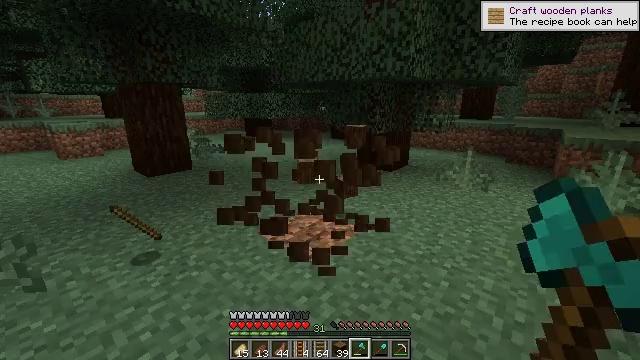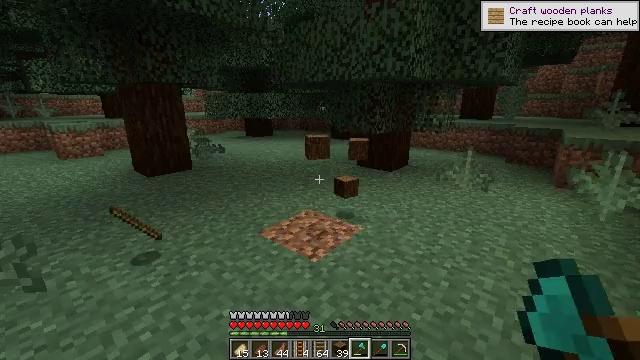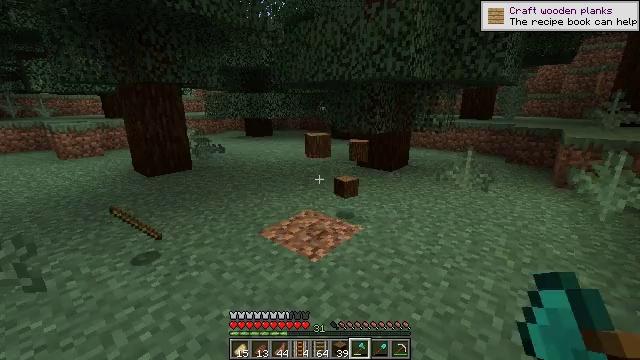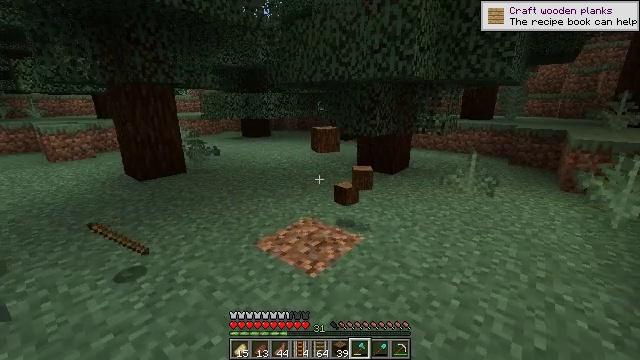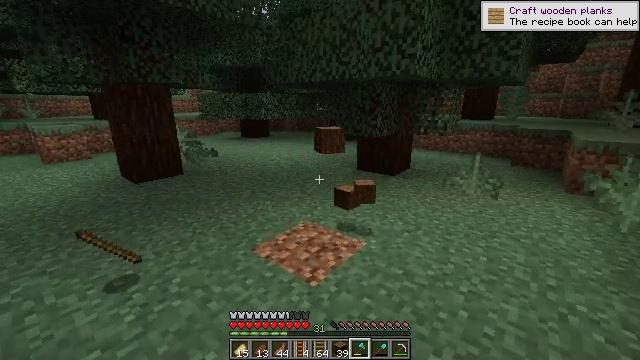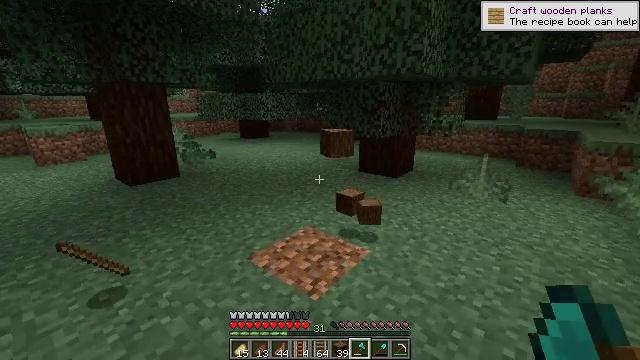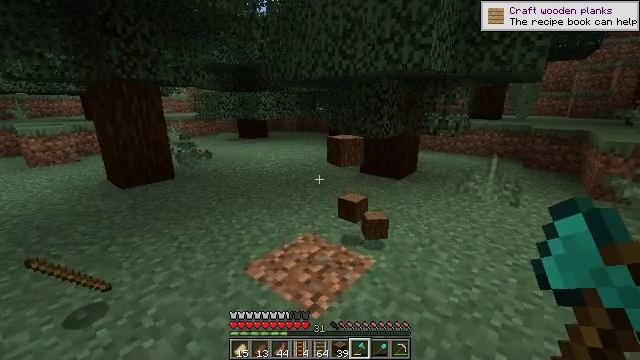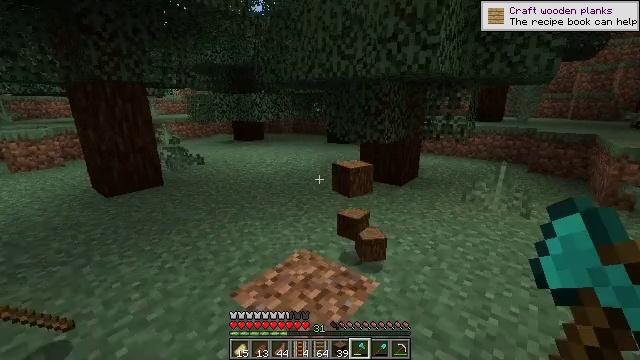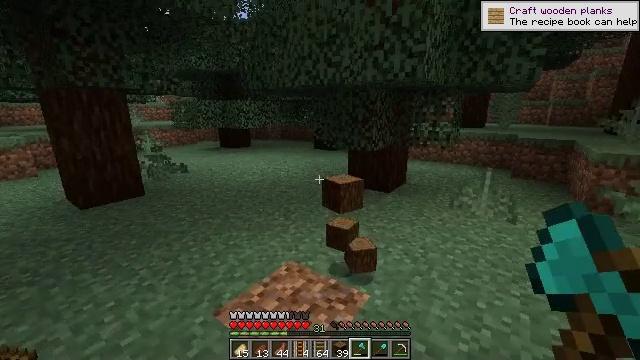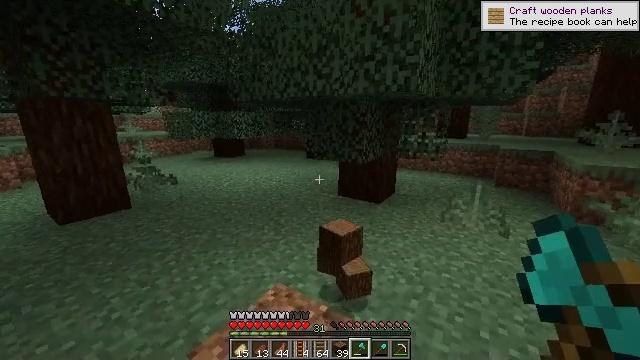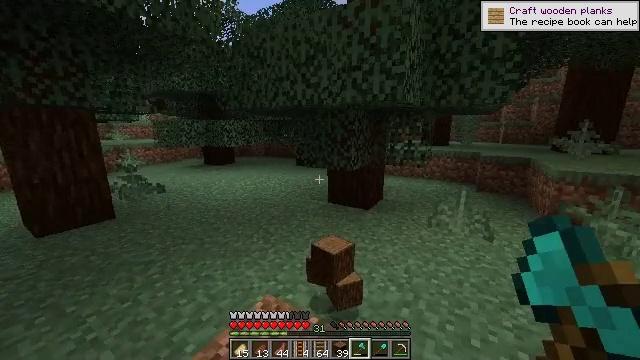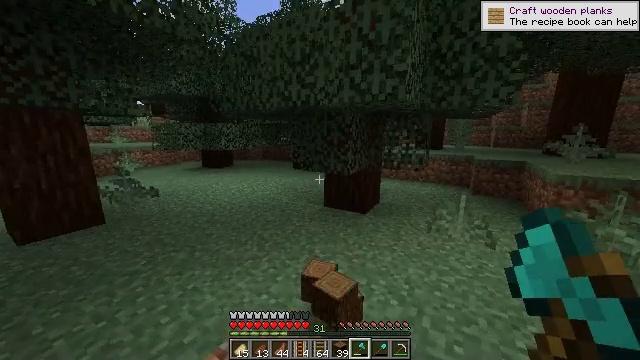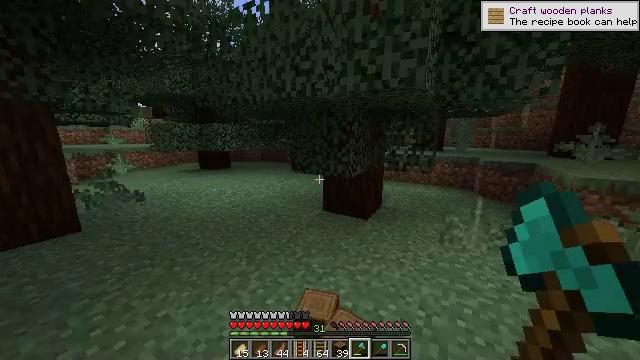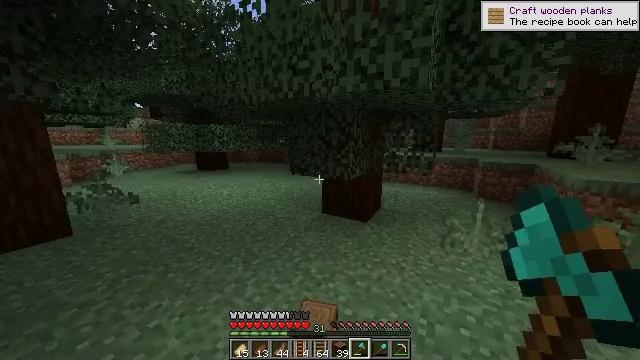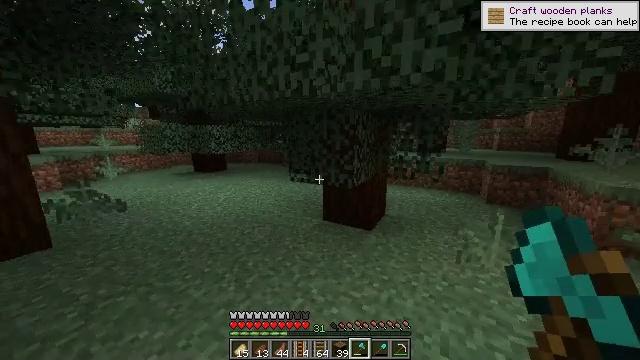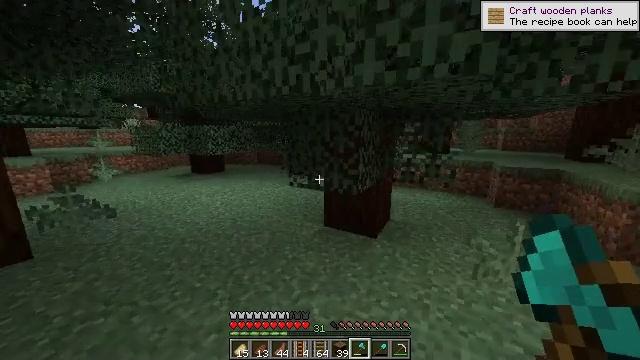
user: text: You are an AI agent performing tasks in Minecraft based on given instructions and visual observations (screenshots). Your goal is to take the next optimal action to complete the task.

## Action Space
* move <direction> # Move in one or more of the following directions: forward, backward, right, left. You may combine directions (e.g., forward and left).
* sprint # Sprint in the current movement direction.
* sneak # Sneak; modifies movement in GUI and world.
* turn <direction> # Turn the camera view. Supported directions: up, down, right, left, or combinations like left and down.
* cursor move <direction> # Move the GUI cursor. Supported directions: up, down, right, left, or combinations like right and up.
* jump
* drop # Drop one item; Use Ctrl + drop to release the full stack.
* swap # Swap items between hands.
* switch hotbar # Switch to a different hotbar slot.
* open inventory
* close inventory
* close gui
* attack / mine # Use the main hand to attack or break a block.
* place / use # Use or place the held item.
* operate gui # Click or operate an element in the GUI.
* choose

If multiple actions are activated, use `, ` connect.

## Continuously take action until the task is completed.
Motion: motion action
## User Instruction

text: Mine spruce leaves from the tree.
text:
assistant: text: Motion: attack / mine
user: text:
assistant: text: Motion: move forward, attack / mine
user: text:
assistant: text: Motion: move forward
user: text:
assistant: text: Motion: move forward
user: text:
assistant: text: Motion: move forward
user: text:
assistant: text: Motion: move forward
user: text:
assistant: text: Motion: move forward
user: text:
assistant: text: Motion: move forward, sprint, turn right and up
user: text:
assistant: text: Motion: move forward, sprint, turn right and up
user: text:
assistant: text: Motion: move forward, sprint, turn right and up
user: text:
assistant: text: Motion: move forward, sprint
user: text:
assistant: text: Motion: move forward
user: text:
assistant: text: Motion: move forward
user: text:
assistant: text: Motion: move forward
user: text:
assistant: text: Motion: move forward
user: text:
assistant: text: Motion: move forward
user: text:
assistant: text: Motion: move forward
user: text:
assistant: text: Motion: move forward, turn left
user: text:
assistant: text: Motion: move forward, turn left
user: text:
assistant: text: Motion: move forward, turn left and up
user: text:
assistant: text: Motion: turn left and up
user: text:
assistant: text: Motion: turn left and up
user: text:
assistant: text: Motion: turn left and up
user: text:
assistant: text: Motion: move left, turn left and up
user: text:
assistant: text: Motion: move left, turn up
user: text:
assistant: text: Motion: move forward and move left, turn right and up
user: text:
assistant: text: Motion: move forward and move left, turn right and up
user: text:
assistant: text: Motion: move forward, turn right and up
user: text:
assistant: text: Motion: turn right and up, attack / mine
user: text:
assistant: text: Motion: turn right and up, attack / mine